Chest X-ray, AP view. Patient: 39 years old, sex F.
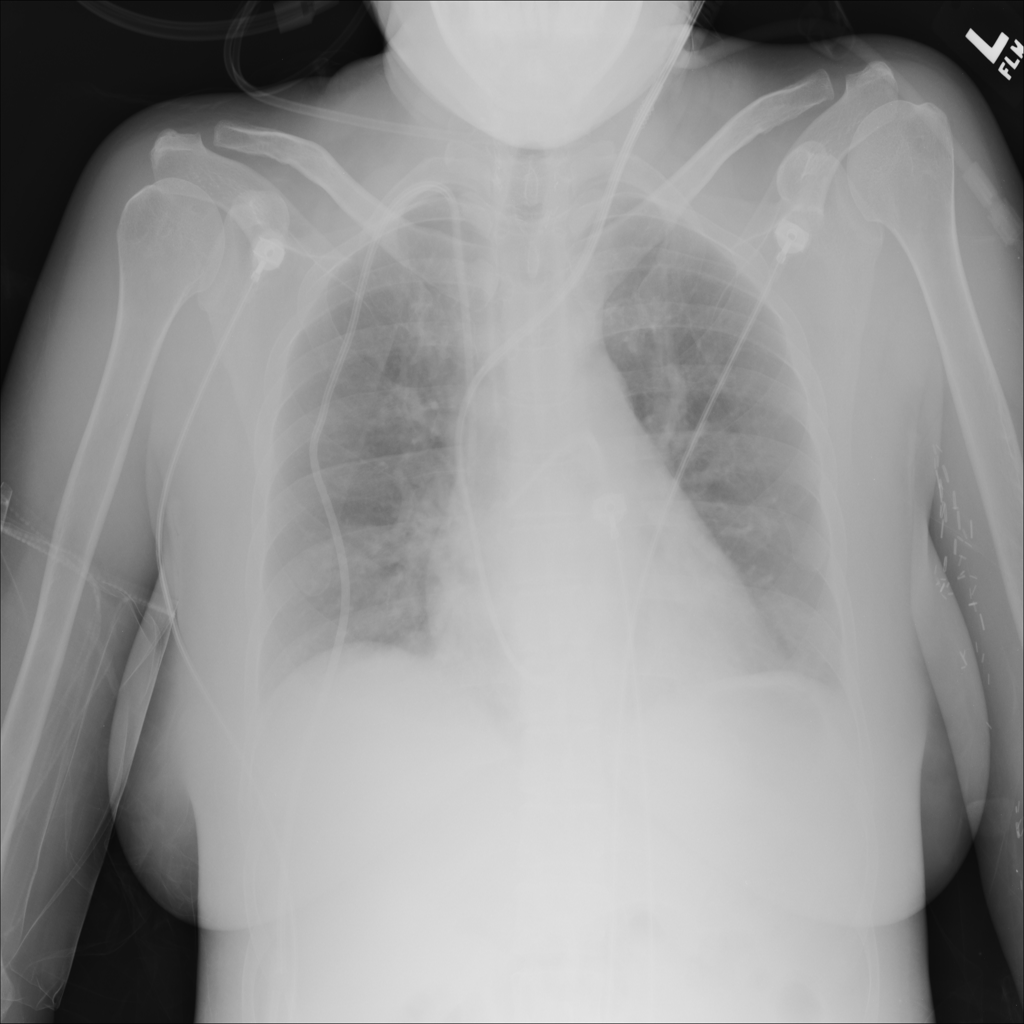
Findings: No Finding